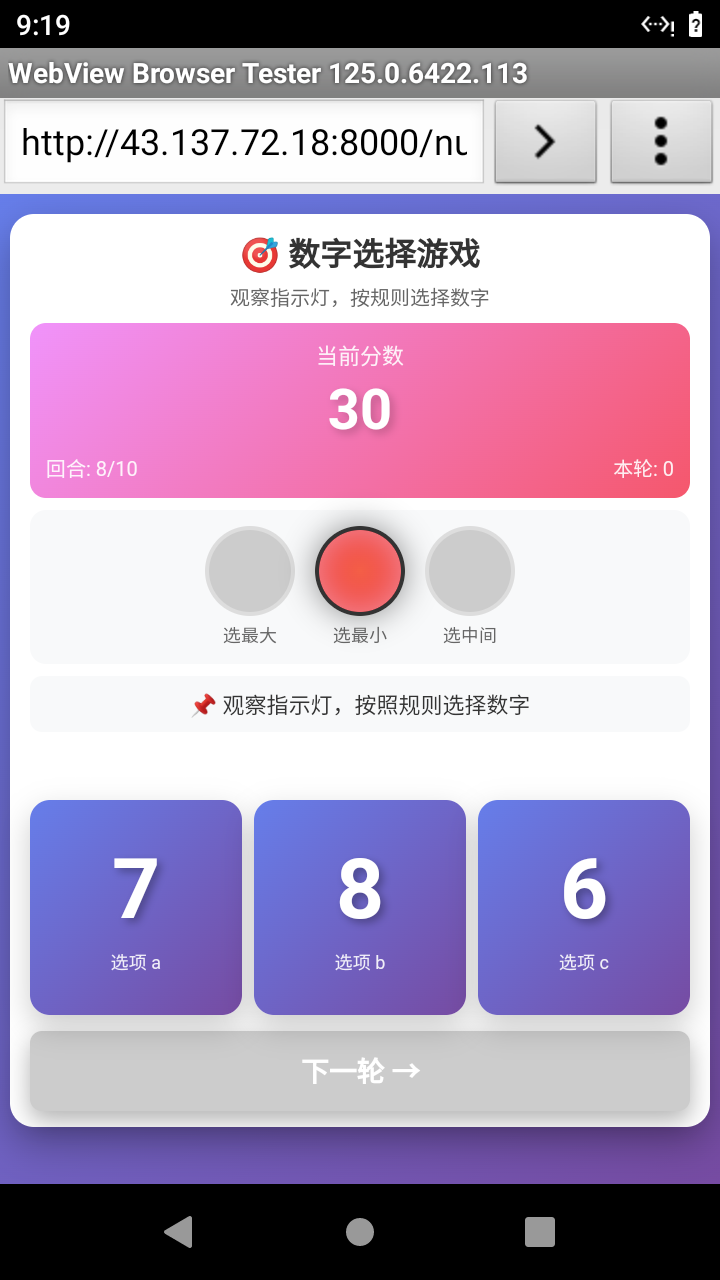

Select the correct number based on the traffic light color.
Answer: 2